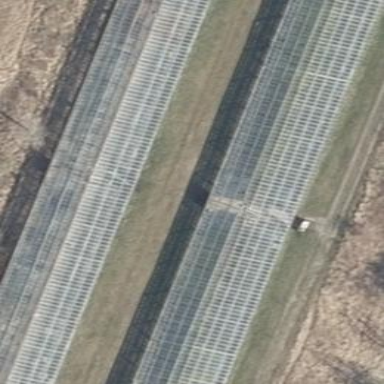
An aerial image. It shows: Area dedicated to greenhouse horticulture.